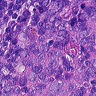
Metastatic tissue present: no